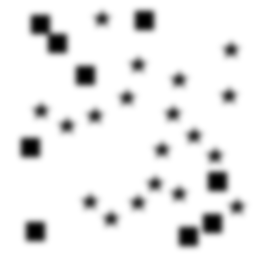
Squares: 9
Triangles: 0
Stars: 19
Total shapes: 28